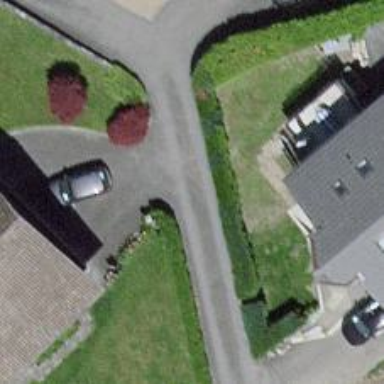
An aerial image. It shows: Living street.